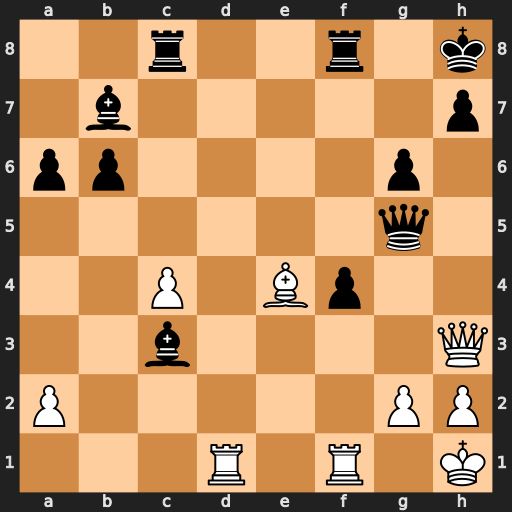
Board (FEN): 2r2r1k/1b5p/pp4p1/6q1/2P1Bp2/2b4Q/P5PP/3R1R1K
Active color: w
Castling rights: -
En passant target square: -
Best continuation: Qxc3+ Qf6 Qxf6+ Rxf6 Bxb7